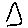
Label: triangle